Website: slack
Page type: payment
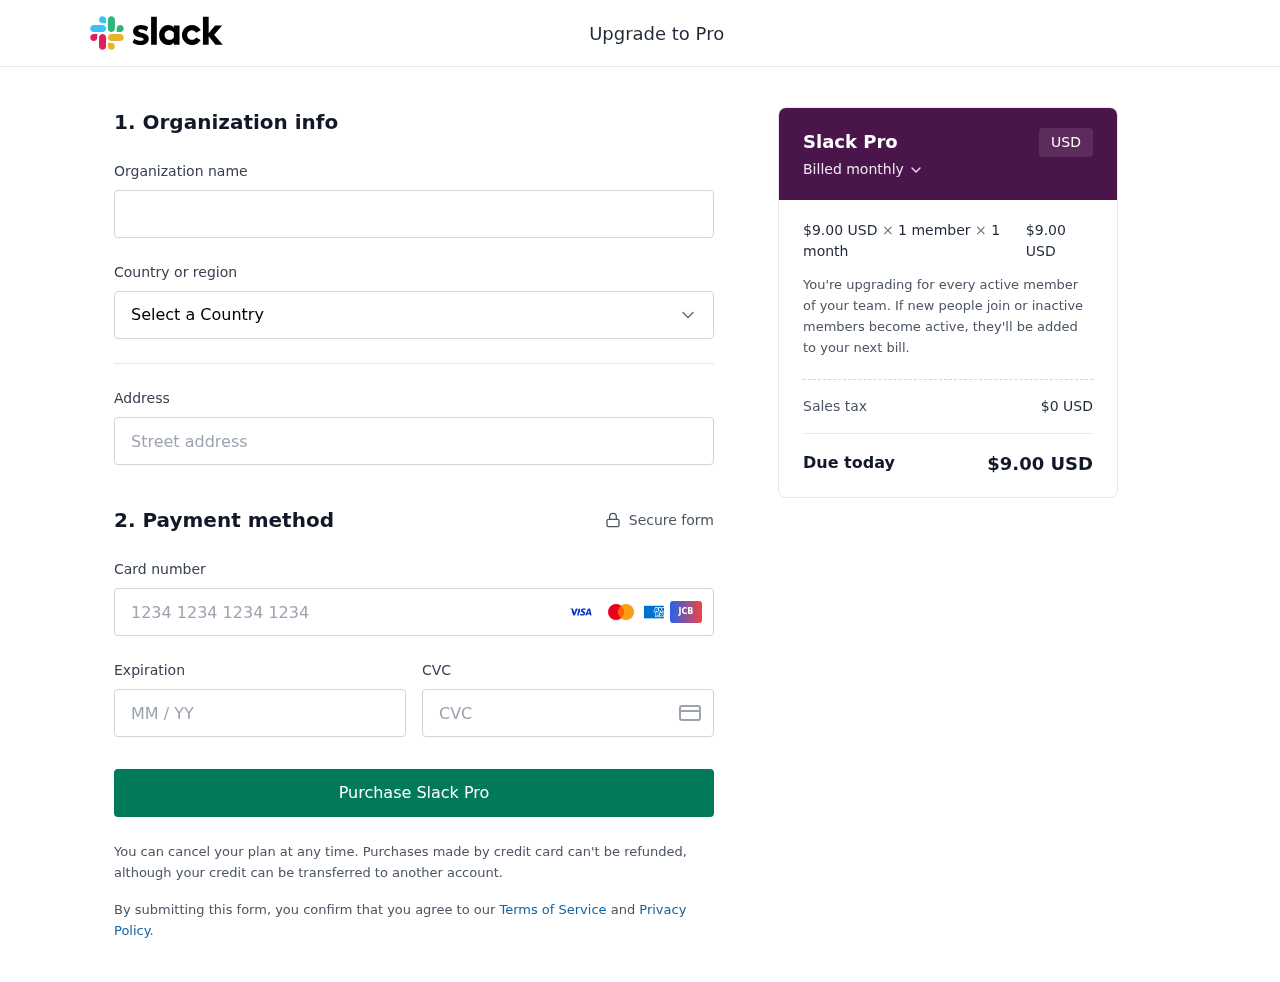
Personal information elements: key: PII_CARD_CVV
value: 2850
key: PII_CARD_EXPIRY
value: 08/26
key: PII_CARD_NUMBER
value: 3461 1420 4920 807
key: PII_COUNTRY
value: United States
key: PII_STREET
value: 4560 Thomas Parkways Apt. 803
Product elements: key: PRODUCT1_PRICE
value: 9
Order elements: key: ORDER_SUBTOTAL
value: $9.00 USD
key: ORDER_TAX
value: $0 USD
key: ORDER_TOTAL
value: $9.00 USD